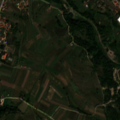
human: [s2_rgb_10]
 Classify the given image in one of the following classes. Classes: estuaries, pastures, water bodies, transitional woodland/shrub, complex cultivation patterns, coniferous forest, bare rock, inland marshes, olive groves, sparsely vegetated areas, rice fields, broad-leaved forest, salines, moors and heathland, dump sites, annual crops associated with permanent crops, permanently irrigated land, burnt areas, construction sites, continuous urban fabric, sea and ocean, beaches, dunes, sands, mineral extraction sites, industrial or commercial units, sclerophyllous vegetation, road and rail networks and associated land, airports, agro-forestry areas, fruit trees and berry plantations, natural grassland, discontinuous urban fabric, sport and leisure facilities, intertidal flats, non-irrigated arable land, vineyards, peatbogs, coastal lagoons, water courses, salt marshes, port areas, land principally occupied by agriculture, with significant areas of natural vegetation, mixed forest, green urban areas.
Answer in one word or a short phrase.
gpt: discontinuous urban fabric, complex cultivation patterns, land principally occupied by agriculture, with significant areas of natural vegetation, broad-leaved forest